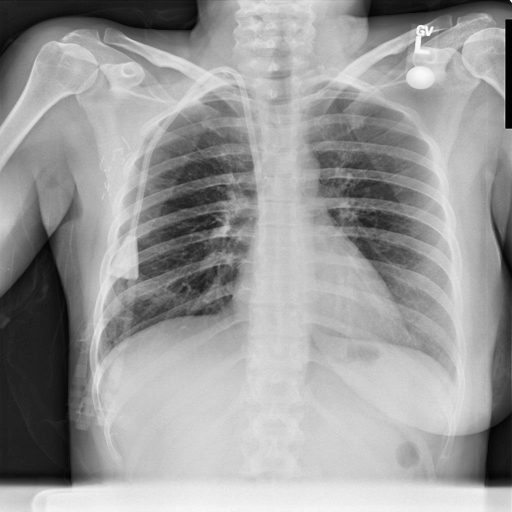
Finding: NORMAL